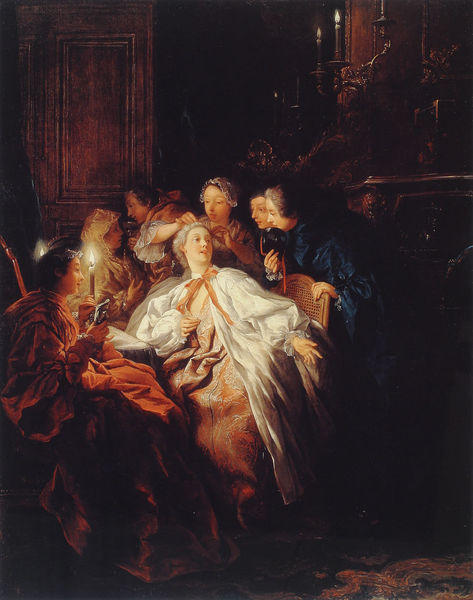
Titel: Vor dem Ball
Künstler: Jean - Francois de Troy
Institution: Los Angeles, The J. Paul Getty Museum
Schlagwörter: blau, dunkel, gemälde, hand, mann, umhang, weiß, frauen, menschen, sitzen, bunt, frau, frisur, holz, kleid, kleider, licht, männer, raum, reden, schwarz, stuhl, tür, zimmer, rot, gesellschaft, haube, schleife, teppich, wand, arm, halten, hände, innenraum, gewand, haare, mantel, stoff, locken, rokoko, helldunkel, perücke, unterhaltung, türe, kerze, kerzen, leuchter, flamme, kerzenständer, richten, pflege, erzählen, pflegen